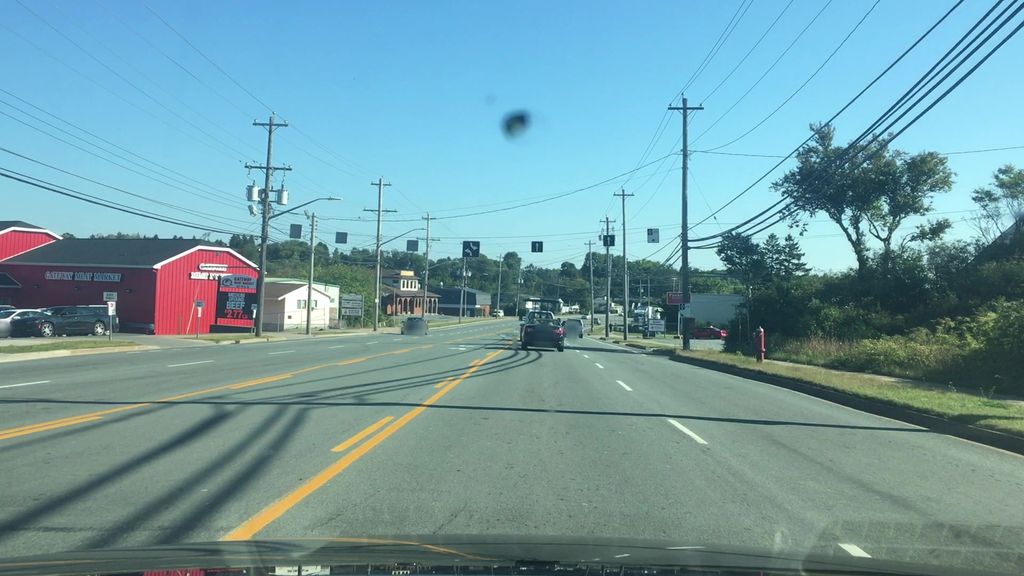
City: halifax